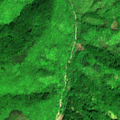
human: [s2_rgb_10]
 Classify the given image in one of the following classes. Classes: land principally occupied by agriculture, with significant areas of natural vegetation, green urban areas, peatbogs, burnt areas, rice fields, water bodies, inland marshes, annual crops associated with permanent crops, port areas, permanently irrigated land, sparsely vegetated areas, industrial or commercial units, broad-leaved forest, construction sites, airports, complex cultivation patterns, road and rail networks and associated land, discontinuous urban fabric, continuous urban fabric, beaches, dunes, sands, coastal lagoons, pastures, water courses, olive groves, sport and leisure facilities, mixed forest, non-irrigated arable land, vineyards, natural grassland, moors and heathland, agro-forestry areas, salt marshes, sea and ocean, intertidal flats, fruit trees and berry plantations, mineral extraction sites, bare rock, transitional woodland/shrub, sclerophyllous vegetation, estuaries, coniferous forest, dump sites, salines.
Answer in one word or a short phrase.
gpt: broad-leaved forest